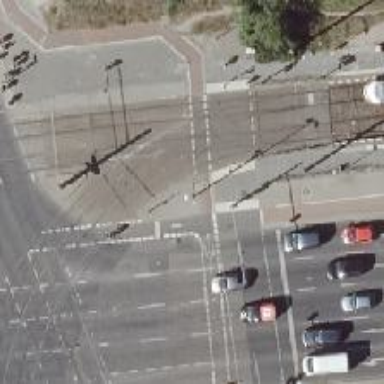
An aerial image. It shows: Tram crossing with traffic signals.